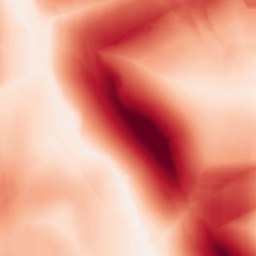
Category: morphological
Decomposition family: morphological_square
Decomposition parameters: operation: gradient
size: 50
Upsampling method: linear_exact
Upsampling parameters: scale: 8
Upsampling scale: 8